Question: I'm trying to instantiate an object using a class in an external jar. This is a jar that a team-member is developing and recently changed the interface methods.
The problem is that IntelliJ still thinks class constructor should take 4 arguments (the old interface) rather than 3 (new interface).
I can guarantee that the jar in the module dependencies is the new version. This is further confirmed by the fact that the code does successfully compile.
So my question is, why does IntelliJ still think I should have the old interface? Does it have some sort of cache that is not updating properly?
Attached screenshot demonstrates the problem.
Thanks.

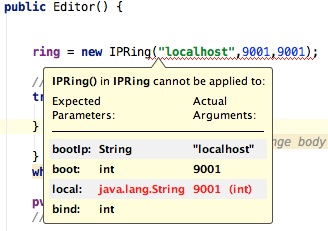
Answer: try move the cursor in the constructor, then press ctrl + b, it will jump to the declaration of constructor, which will get you a chance to double check if the constructor is correct or not.
also you can try "invalidate cache" under "file" menu, this will clear cache and rebuild index for your project.